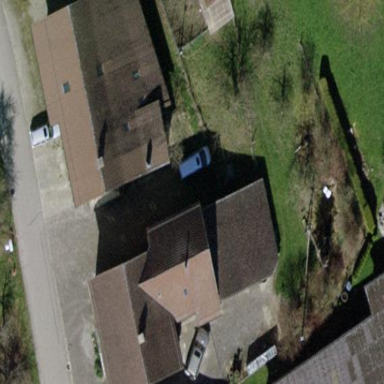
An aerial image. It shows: Gabled roof house.